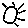
Label: sun